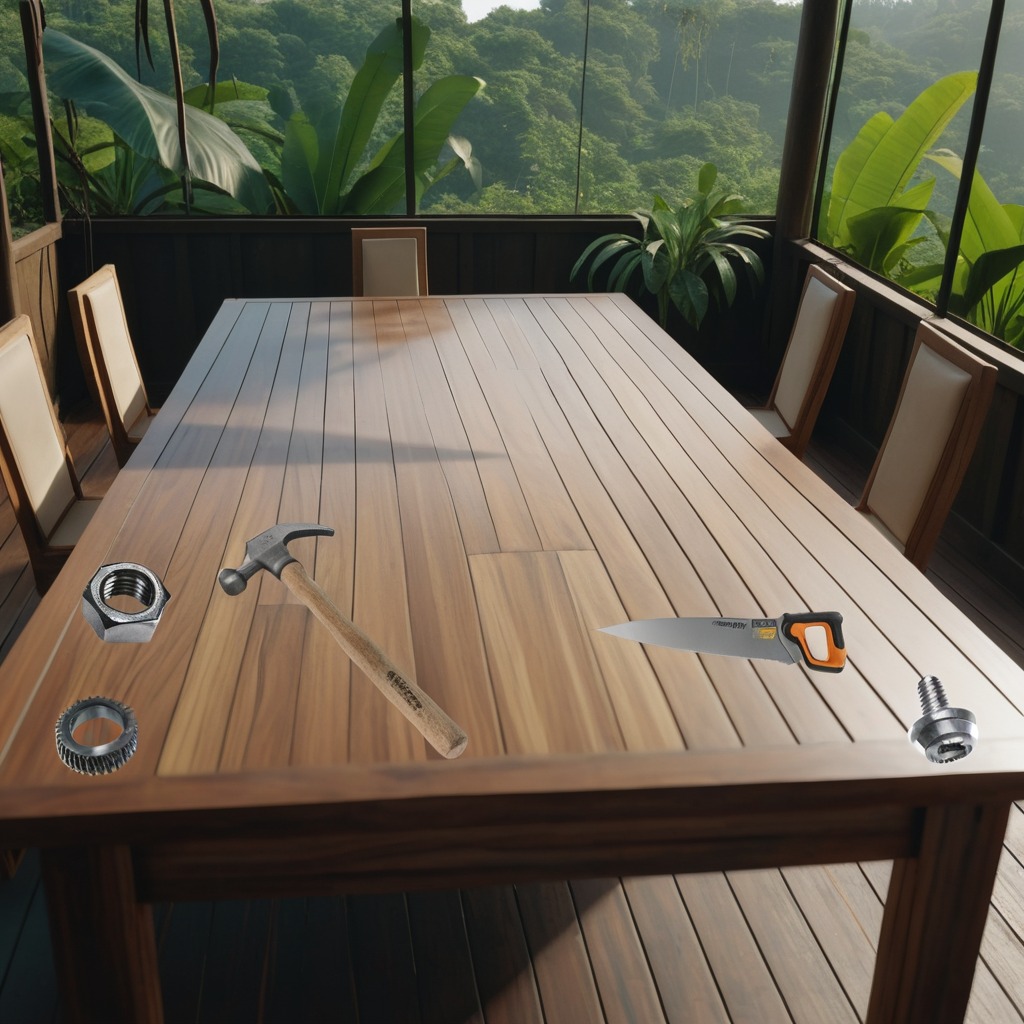
A steel gear with teeth, a metal machine screw, a hammer, a handheld metal saw, and a metal nut are lying on a wooden table inside a jungle field workshop tent.